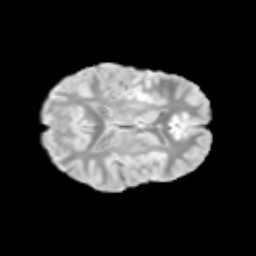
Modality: T2w
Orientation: axial
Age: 12
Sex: female
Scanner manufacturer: siemens
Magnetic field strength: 3 T
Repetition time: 3.8 s
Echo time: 0.07 s